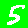
Digit: 5